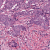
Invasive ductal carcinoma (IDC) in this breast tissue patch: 1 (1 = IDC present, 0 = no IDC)